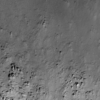
Label: not_dusty